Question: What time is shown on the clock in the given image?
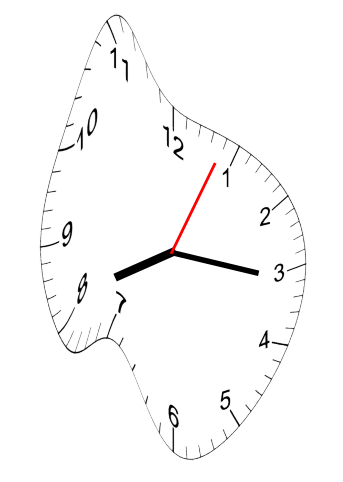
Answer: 08:16:04